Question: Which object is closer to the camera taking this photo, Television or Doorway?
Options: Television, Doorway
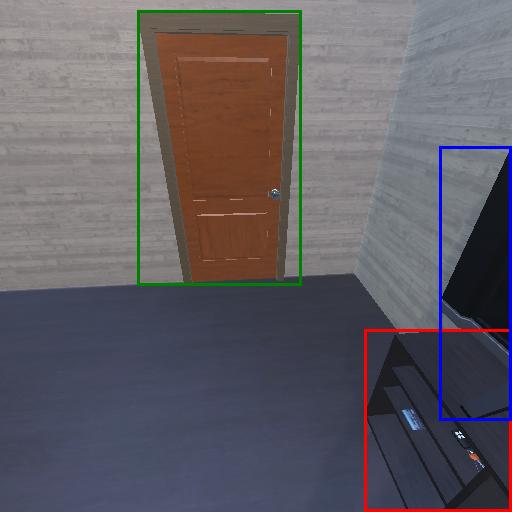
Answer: Television